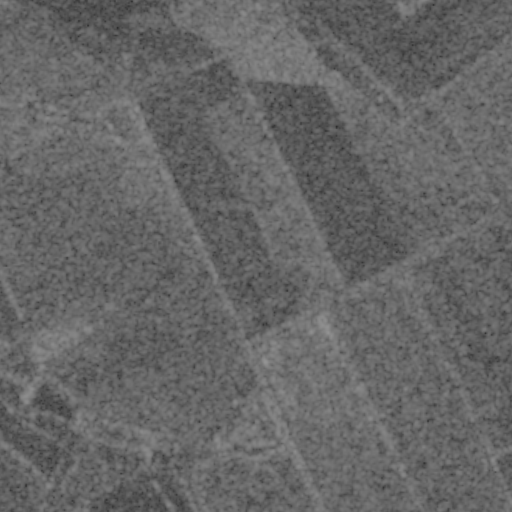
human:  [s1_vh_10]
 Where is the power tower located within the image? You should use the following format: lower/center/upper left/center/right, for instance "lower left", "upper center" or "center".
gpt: The power tower is located in the lower left of the image.
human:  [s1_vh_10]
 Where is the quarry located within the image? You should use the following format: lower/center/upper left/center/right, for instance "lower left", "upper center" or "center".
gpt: The quarry is located in the lower left of the image.
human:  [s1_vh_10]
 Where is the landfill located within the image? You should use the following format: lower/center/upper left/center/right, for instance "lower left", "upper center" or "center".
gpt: There is no landfill in the image.

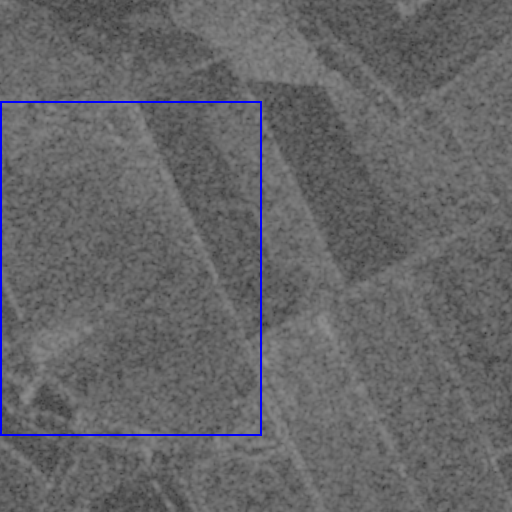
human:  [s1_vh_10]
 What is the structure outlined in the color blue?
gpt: The structure outlined in blue is a crop field.
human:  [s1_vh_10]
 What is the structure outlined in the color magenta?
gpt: There is no magenta outline.